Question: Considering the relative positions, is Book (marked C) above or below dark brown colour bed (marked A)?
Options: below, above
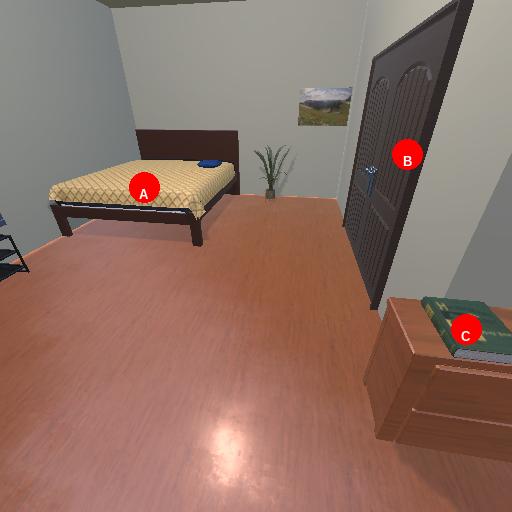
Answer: below